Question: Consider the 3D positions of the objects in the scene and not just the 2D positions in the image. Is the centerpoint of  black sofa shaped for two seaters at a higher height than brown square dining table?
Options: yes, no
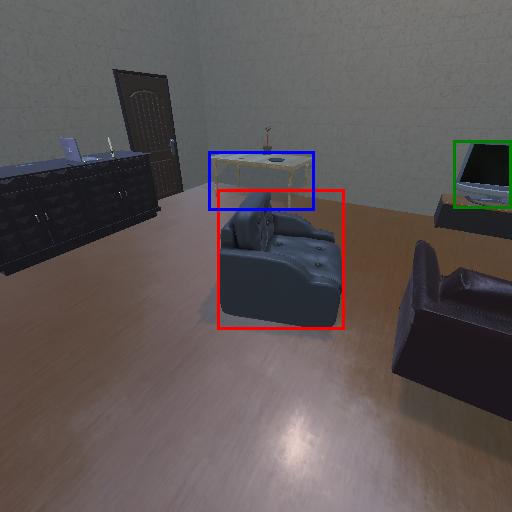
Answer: yes